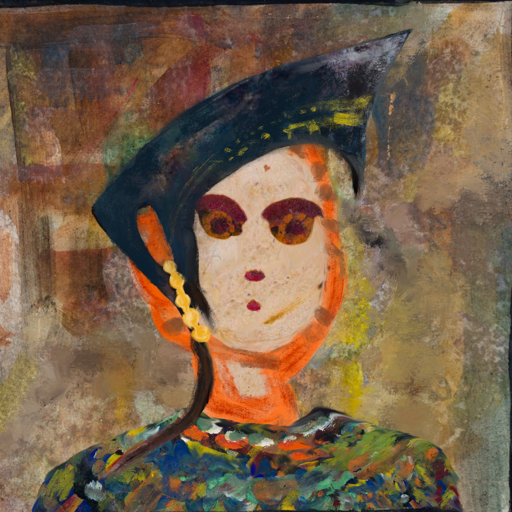
Background: Mosgoul, Head And Neck Front: Rupkatha, Face Front: Doll, Bust: An_Impression, Hair Front: Blank, Head Accessory: Irani, Second Necklace: Blank, Necklace: Blank, Baby: Blank